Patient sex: F
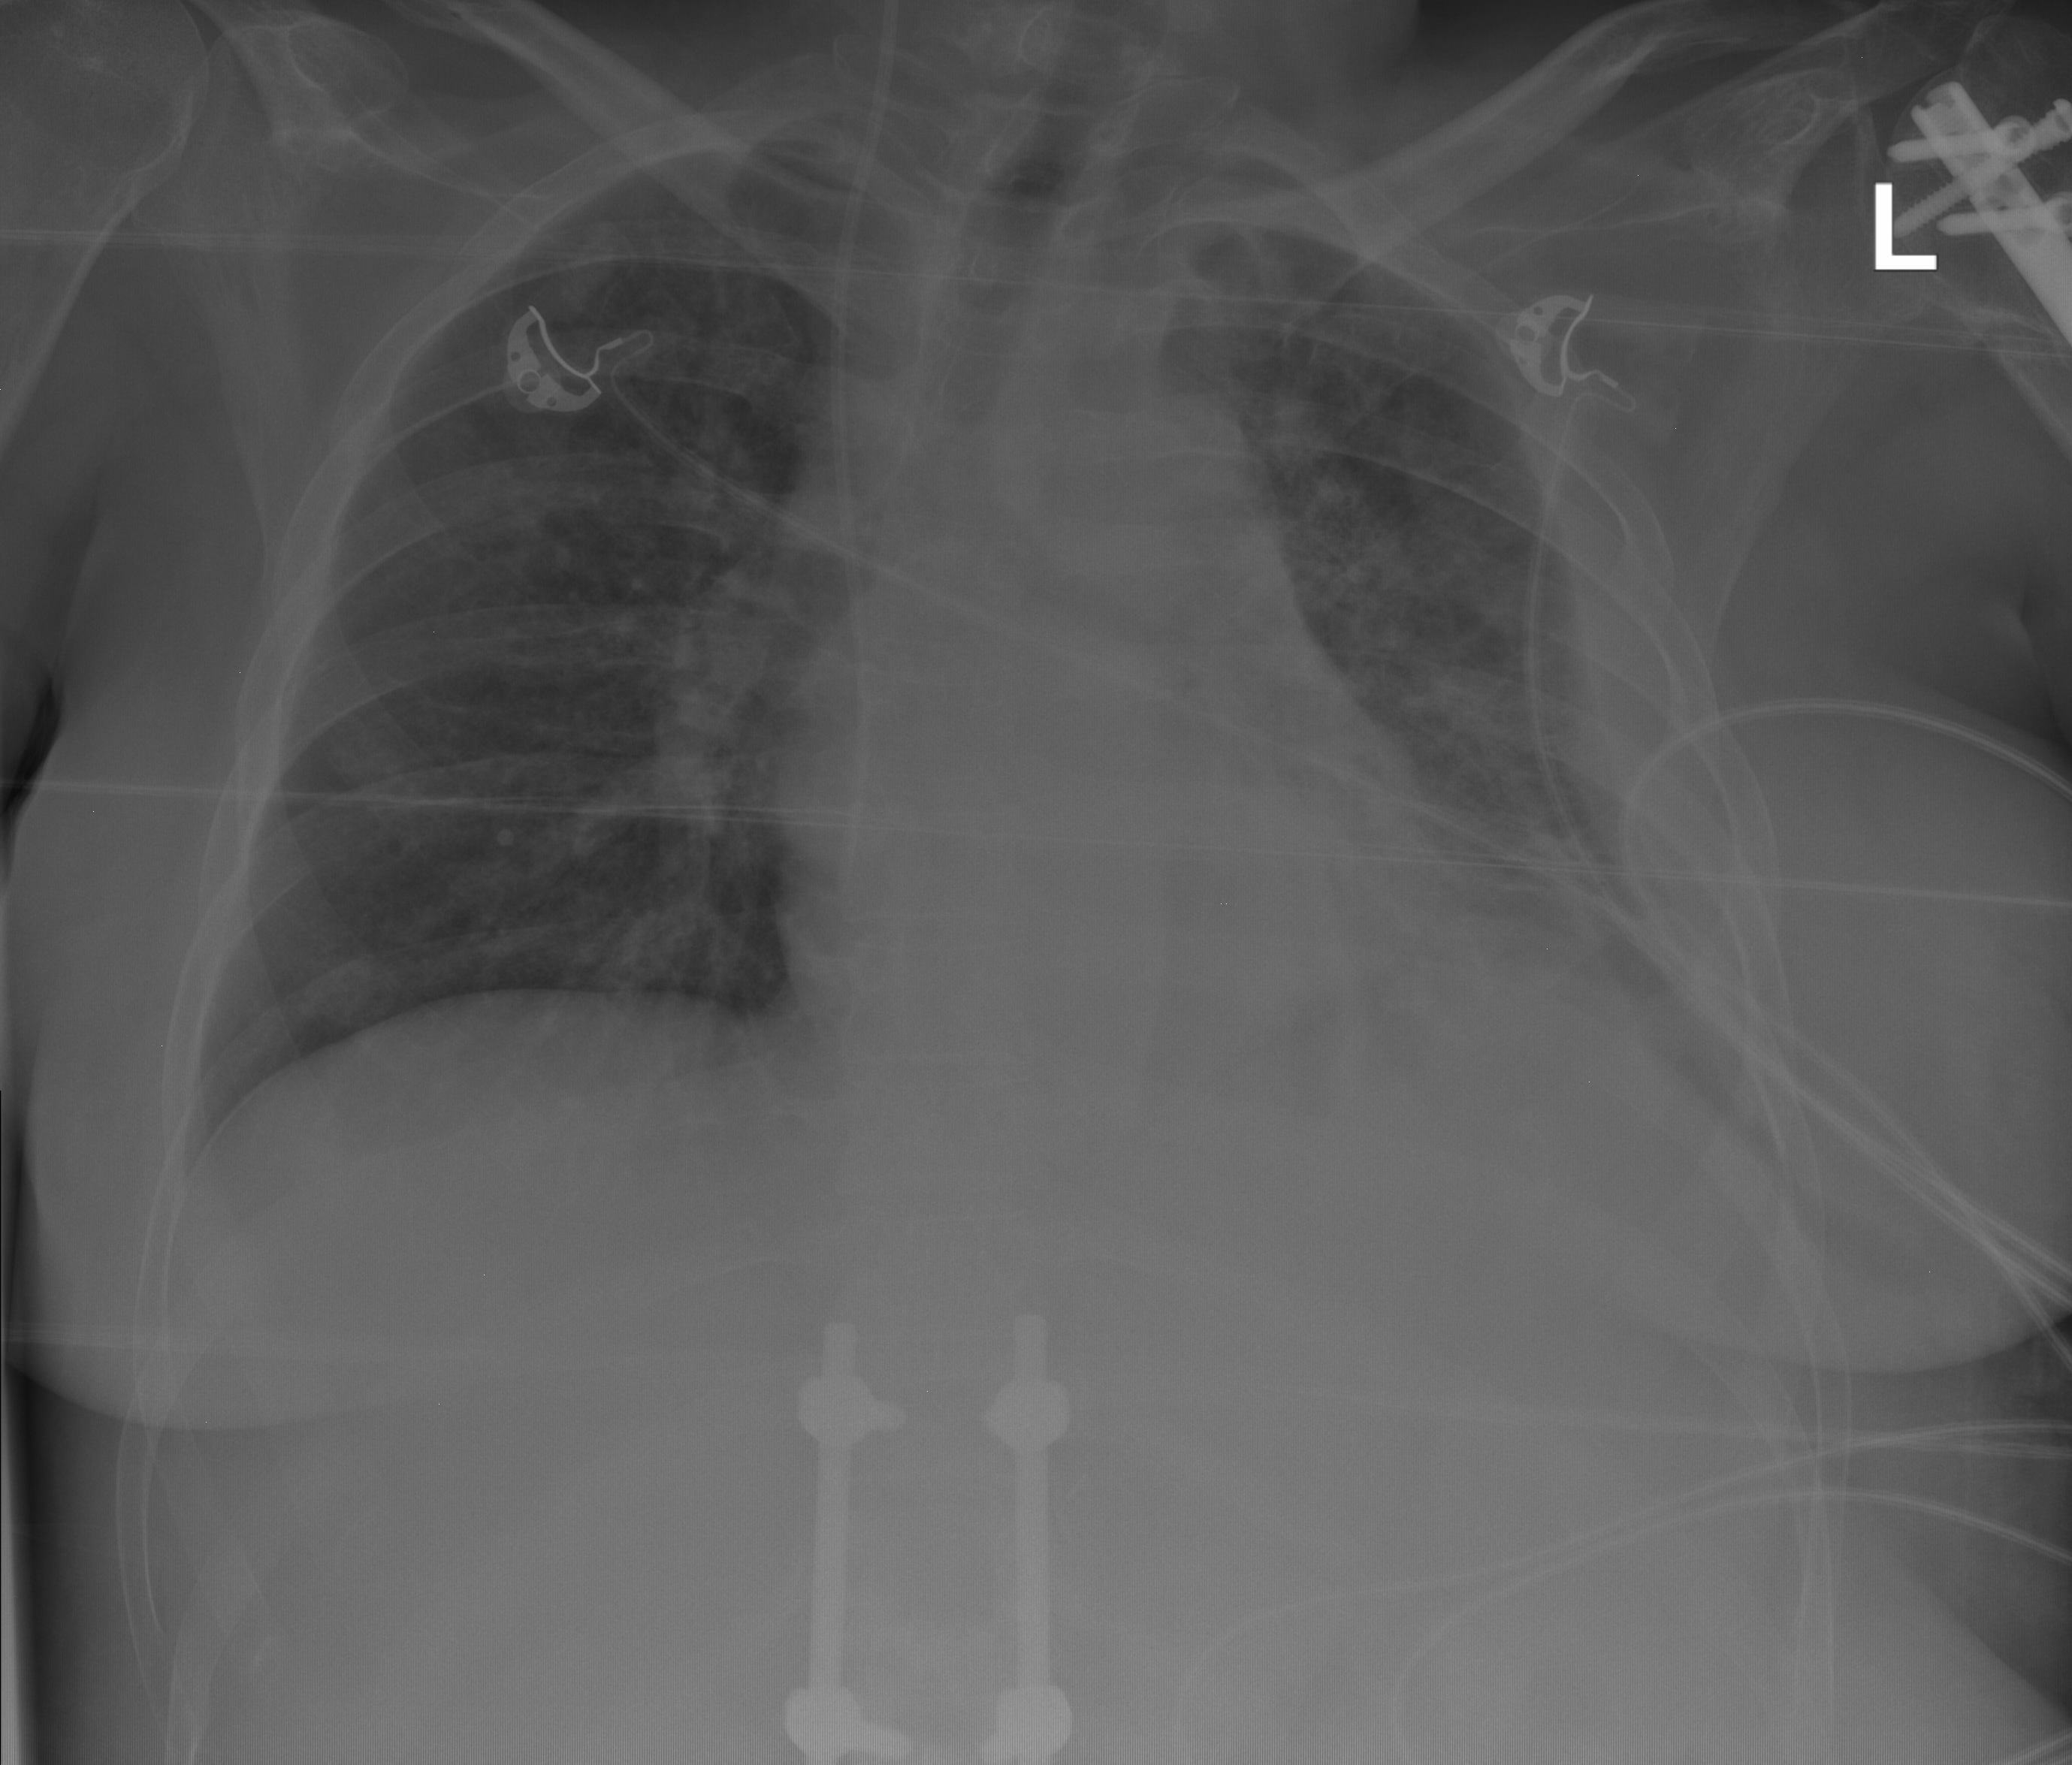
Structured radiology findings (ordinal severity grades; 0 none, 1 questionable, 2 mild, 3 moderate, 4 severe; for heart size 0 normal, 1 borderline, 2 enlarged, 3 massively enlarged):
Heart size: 0
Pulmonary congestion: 0
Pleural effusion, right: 0
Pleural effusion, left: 2
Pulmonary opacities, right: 0
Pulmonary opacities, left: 2
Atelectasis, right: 0
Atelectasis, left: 0